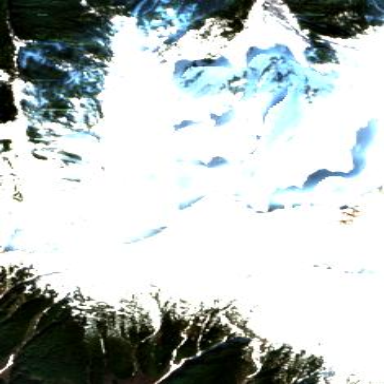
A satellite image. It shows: Stunning view of glacier.